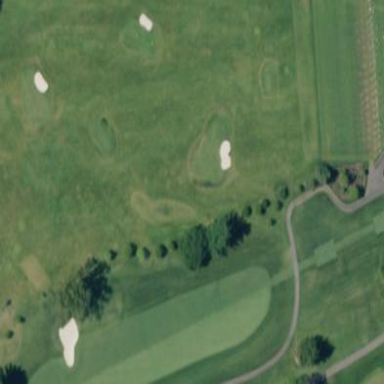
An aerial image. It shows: Grassy area designated as driving range for golf.